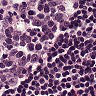
Metastatic tissue present: no